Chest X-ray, PA view. Patient: 37 years old, sex M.
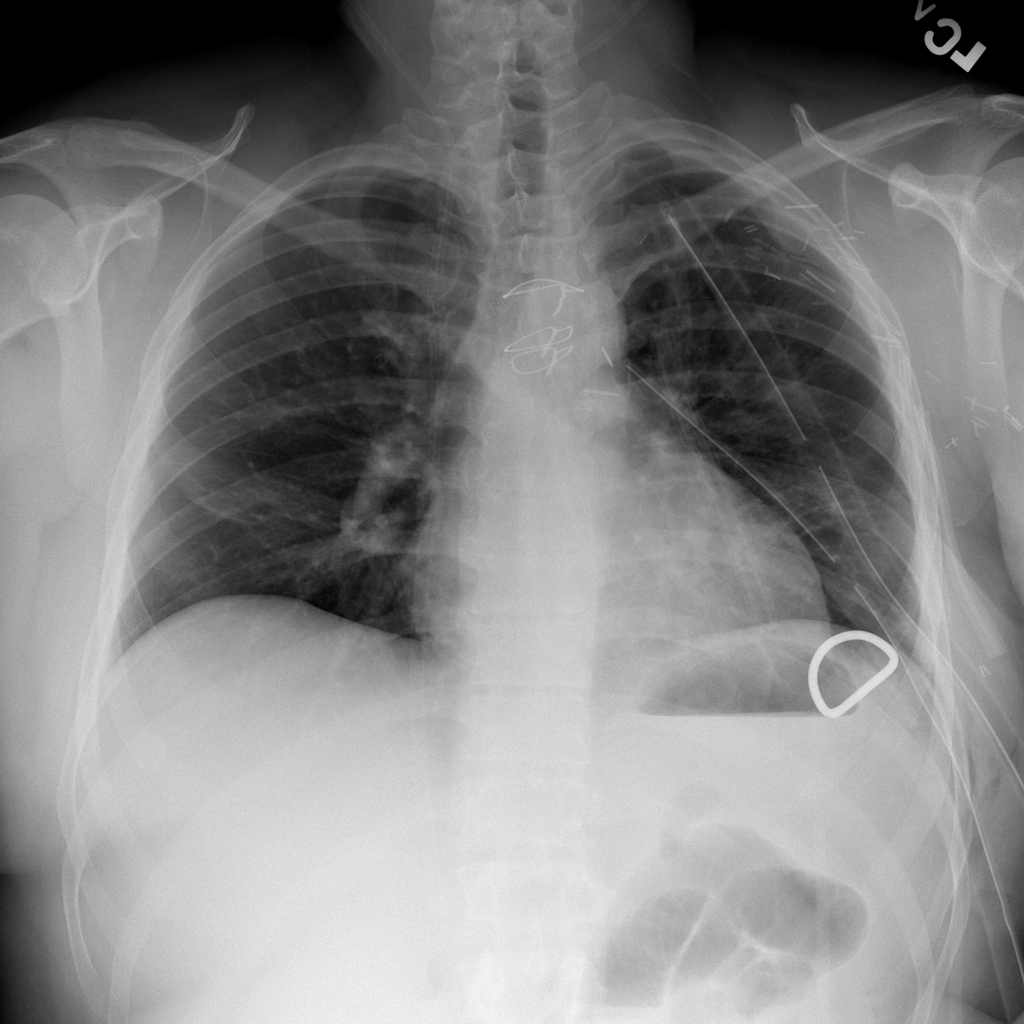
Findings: No Finding